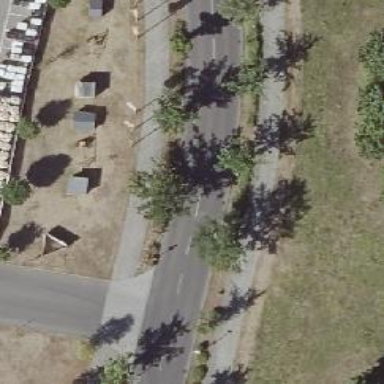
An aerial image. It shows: Beautiful avenue lined with deciduous broadleaved trees.